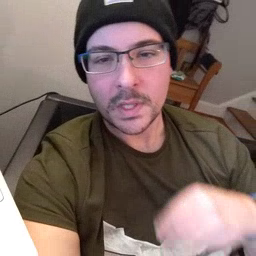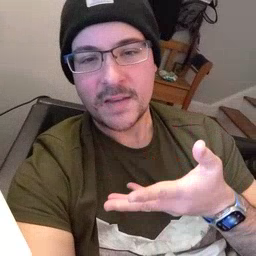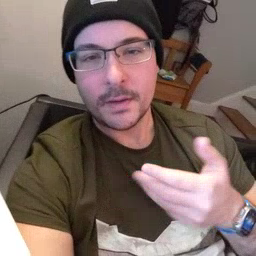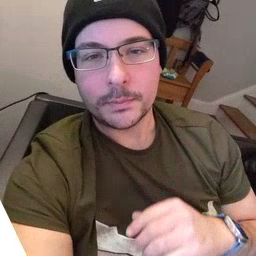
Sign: give